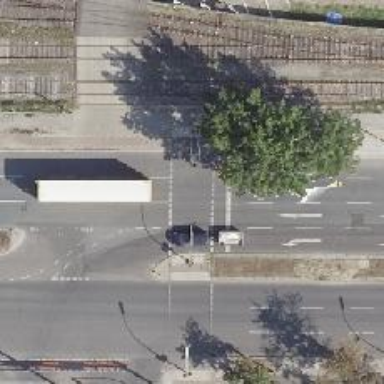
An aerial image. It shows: Road crossing with traffic signals.